Question: I love material design. I love jquery, web forms and elements. It have many styles. But when i use PyQt i have default button and checkbox...
I love something like this:

Can I change qt elements so that they become similar to the elements of web-forms?
Tell me what to read or may have examples of how to do this already? I just do not know if this is possible because I do not know in which direction to look for ...
i use qt4 and windows... and know only python, not C/C++
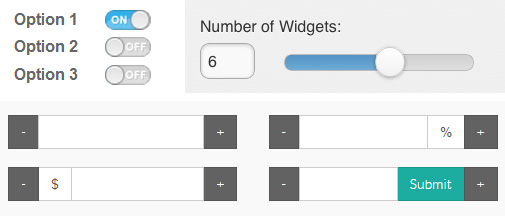
Answer: Start creating your own widgets and override the paintEvent
I am putting in an example here that mostly summarizes what you need to know.
The example shows the checkbox as an on/off button.
'''
from PyQt4 import QtGui, QtCore
import sys
#===============================================================================
# MyCheckBox
#===============================================================================
#className
class MyCheckBox(QtGui.QCheckBox):
#|-----------------------------------------------------------------------------|
# class Variables
#|-----------------------------------------------------------------------------|
#no classVariables
#|-----------------------------------------------------------------------------|
# Constructor
#|-----------------------------------------------------------------------------|
def __init__(self, *args, **kwargs):
QtGui.QCheckBox.__init__(self, *args, **kwargs)
self.setStyleSheet("background-color: rgb(0, 0, 0);
" +
"color: rgb(255, 255, 255);
")
#set default check as True
self.setChecked(True)
#set default enable as True
# if it set to false will always remain on/off
# here it is on as setChecked is True
self.setEnabled(True)
self._enable = True
#|--------------------------End of Constructor---------------------------------|
#|-----------------------------------------------------------------------------|
# mousePressEvent
#|-----------------------------------------------------------------------------|
#overrite
def mousePressEvent(self, *args, **kwargs):
#tick on and off set here
if self.isChecked():
self.setChecked(False)
else:
self.setChecked(True)
return QtGui.QCheckBox.mousePressEvent(self, *args, **kwargs)
#|--------------------------End of mousePressEvent-----------------------------|
#|-----------------------------------------------------------------------------|
# paintEvent
#|-----------------------------------------------------------------------------|
def paintEvent(self,event):
#just setting some size aspects
self.setMinimumHeight(40)
self.setMinimumWidth(100)
self.setMaximumHeight(50)
self.setMaximumWidth(150)
self.resize(self.parent().width(),self.parent().height())
painter = QtGui.QPainter()
painter.begin(self)
#for the black background
brush = QtGui.QBrush(QtGui.QColor(0,0,0),style=QtCore.Qt.SolidPattern)
painter.fillRect(self.rect(),brush)
#smooth curves
painter.setRenderHint(QtGui.QPainter.Antialiasing)
#for the on off font
font = QtGui.QFont()
font.setFamily("Courier New")
font.setPixelSize(28)
painter.setFont(font)
#change the look for on/off
if self.isChecked():
#blue fill
brush = QtGui.QBrush(QtGui.QColor(50,50,255),style=QtCore.Qt.SolidPattern)
painter.setBrush(brush)
#rounded rectangle as a whole
painter.drawRoundedRect(0,0,self.width()-2,self.height()-2, self.height()/2,self.height()/2)
#white circle/button instead of the tick mark
brush = QtGui.QBrush(QtGui.QColor(255,255,255),style=QtCore.Qt.SolidPattern)
painter.setBrush(brush)
painter.drawEllipse(self.width()-self.height(),0,self.height(),self.height())
#on text
painter.drawText(self.width()/4,self.height()/1.5, "On")
else:
#gray fill
brush = QtGui.QBrush(QtGui.QColor(50,50,50),style=QtCore.Qt.SolidPattern)
painter.setBrush(brush)
#rounded rectangle as a whole
painter.drawRoundedRect(0,0,self.width()-2,self.height()-2, self.height()/2,self.height()/2)
#white circle/button instead of the tick but in different location
brush = QtGui.QBrush(QtGui.QColor(255,255,255),style=QtCore.Qt.SolidPattern)
painter.setBrush(brush)
painter.drawEllipse(0,0,self.height(),self.height())
#off text
painter.drawText(self.width()/2,self.height()/1.5, "Off")
#|-----------------------End of paintEvent-------------------------------------|
if __name__ == '__main__':
app = QtGui.QApplication(sys.argv)
wgt = QtGui.QWidget()
wgt.setStyleSheet("background-color: rgb(0, 0, 0);
")
cb = MyCheckBox()
cb.setParent(wgt)
layout = QtGui.QHBoxLayout()
layout.addWidget(cb)
wgt.resize(200,100)
wgt.show()
sys.exit(app.exec_())
'''
# EDIT:
Attaching screen-shots for how it looks